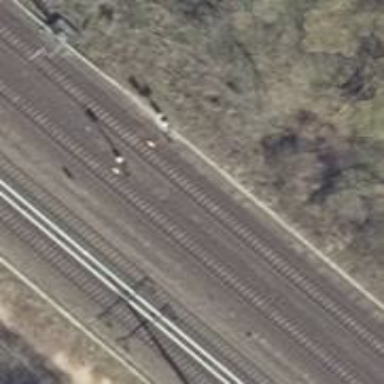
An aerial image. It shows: Railway signal.